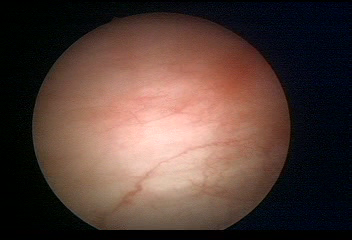
Modality: WLC
Class: Normal mucosa
Bladder cancer association: No